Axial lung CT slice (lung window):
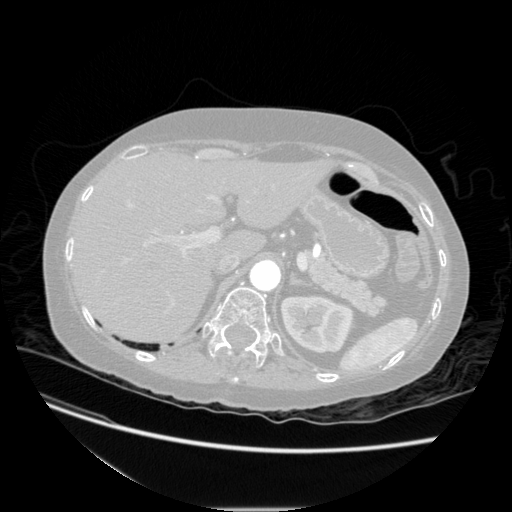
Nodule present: no